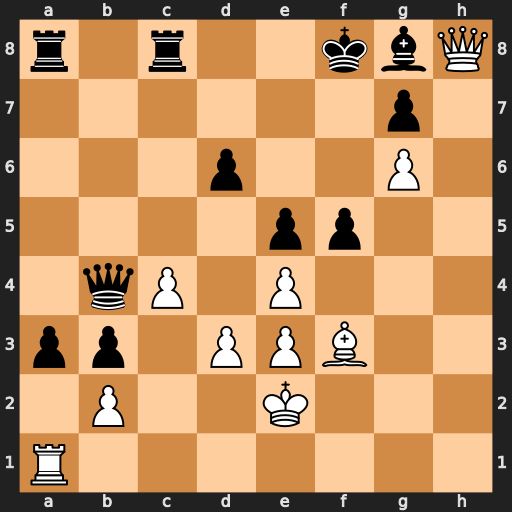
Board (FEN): r1r2kbQ/6p1/3p2P1/4pp2/1qP1P3/pp1PPB2/1P2K3/R7
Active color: w
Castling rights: -
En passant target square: -
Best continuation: exf5 Rxc4 Bd5 Rc2+ Kf3 Qh4 Qxh4